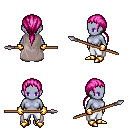
a pixel art fantasy rpg character, female body template, dark elf, purple skin, gray cape, white pants, pink ponytail hairstyle, gold gloves, gold boots, spear, four views (front, back, left, right), 2x2 character sprite sheet, small pixel art, hard edges, no anti-aliasing